RGB frame:
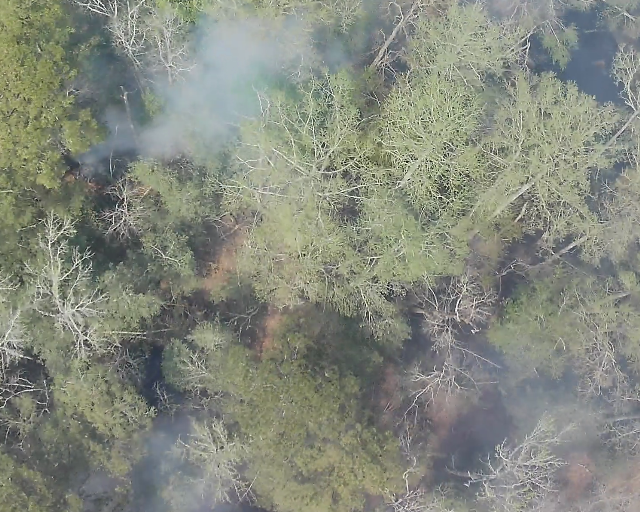
Thermal frame:
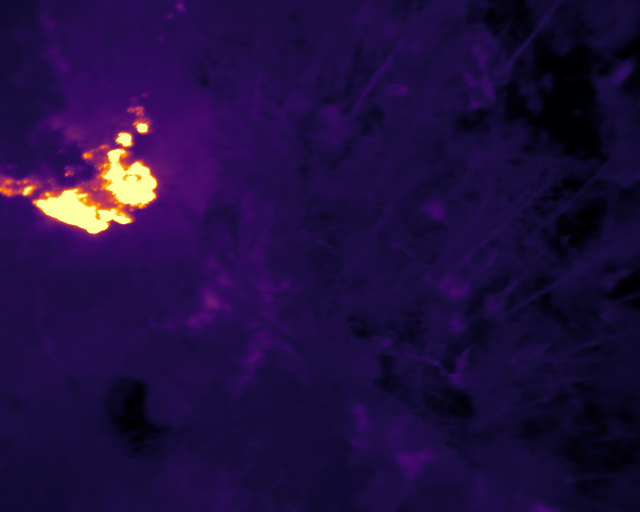
Captured: 2026-02-26 03:44:39
Pixels at or above 80 °C: 4278 (fraction of frame: 0.01306)